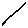
Label: line